Interaction volume radius: 5 \u00c5
Interaction volume height: 20 \u00c5
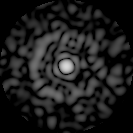
Disorder parameter: 0.8295